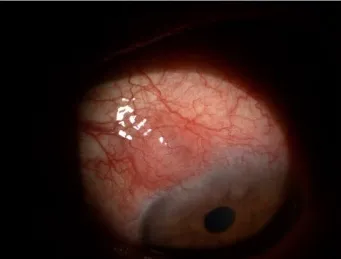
Three months after the initial presentation. Episcleral nodule at 11.
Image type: pathology (fish)